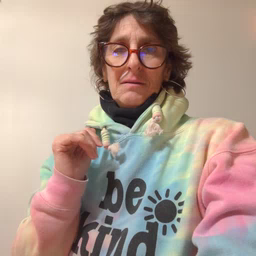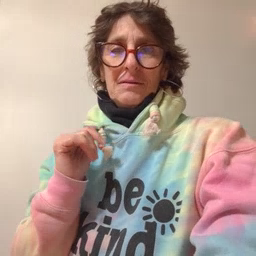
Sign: hesheit